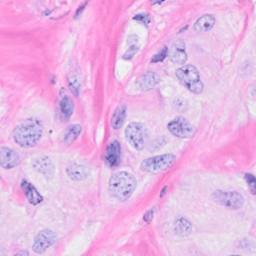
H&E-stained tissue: Breast